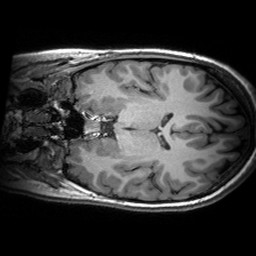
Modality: T1w
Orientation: coronal
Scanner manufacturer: siemens
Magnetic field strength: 3 T
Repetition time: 2.53 s
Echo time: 0.00299 s